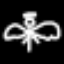
Label: angel